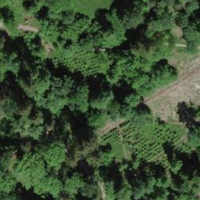
EUNIS habitat code: 53
Species observed at this site:
Urtica dioica
Anatis ocellata